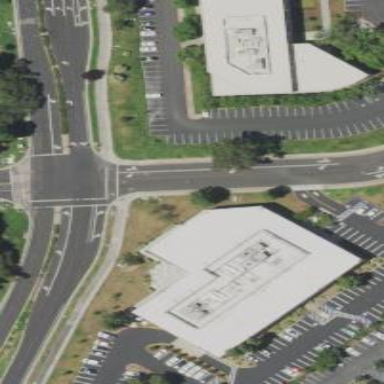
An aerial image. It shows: Office building.